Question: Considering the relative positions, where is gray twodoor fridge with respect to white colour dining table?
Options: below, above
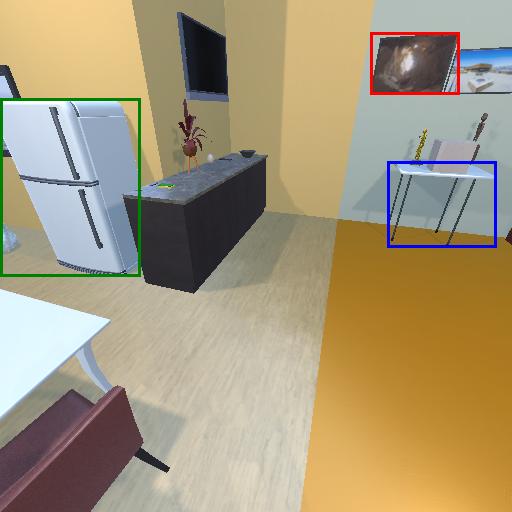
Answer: below